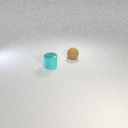
small cyan metal cylinder to the left of small brown rubber sphere